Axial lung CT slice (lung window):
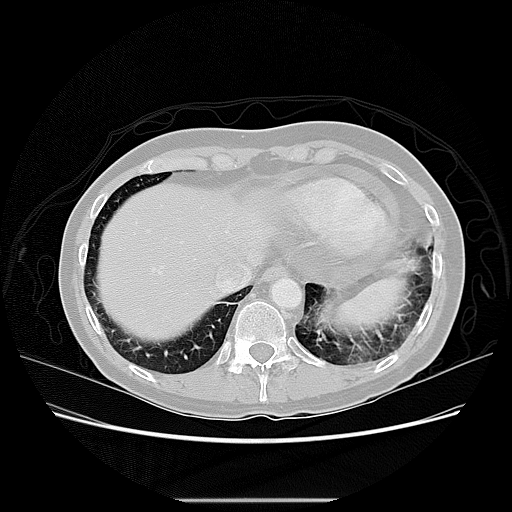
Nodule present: no